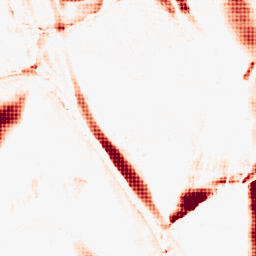
Category: morphological
Decomposition family: morphological_ellipse
Decomposition parameters: operation: opening
width: 10
height: 50
Upsampling method: sinc_hamming
Upsampling parameters: scale: 4
kernel_size: 4
Upsampling scale: 4